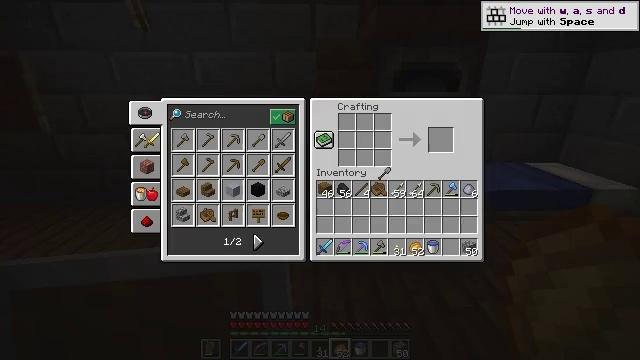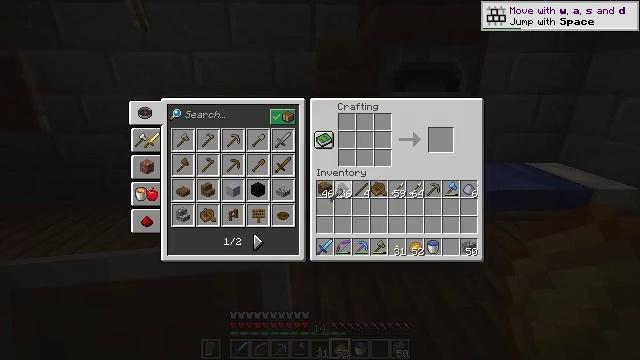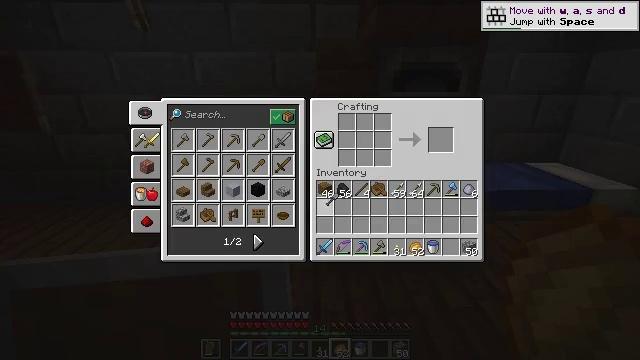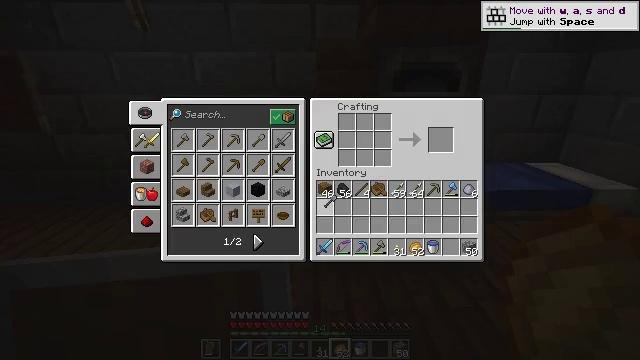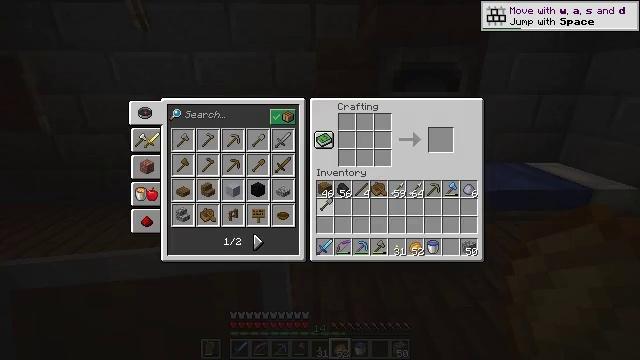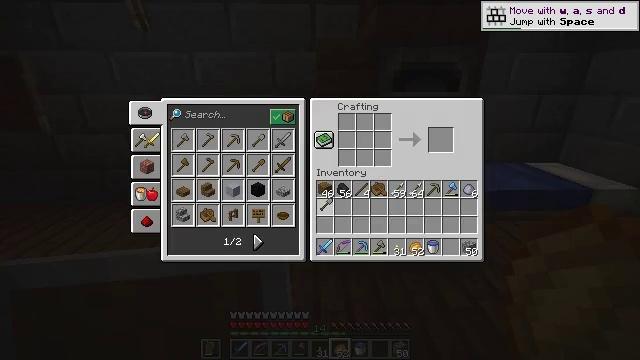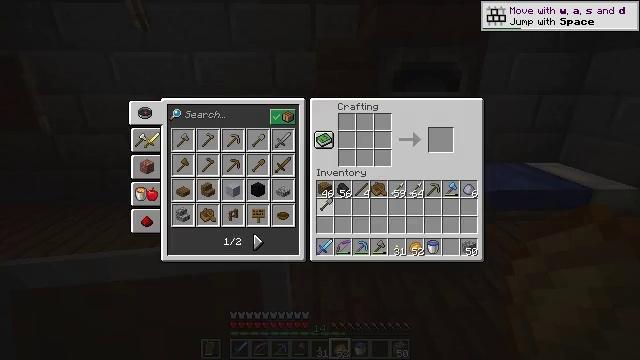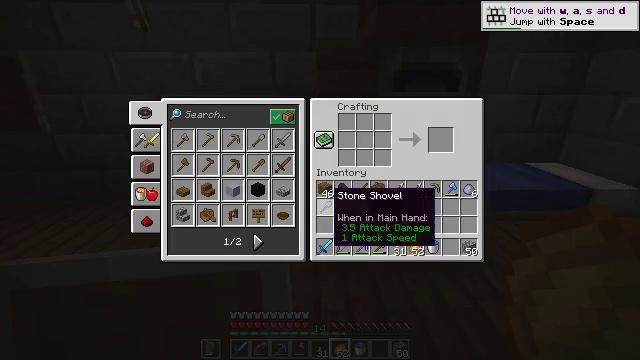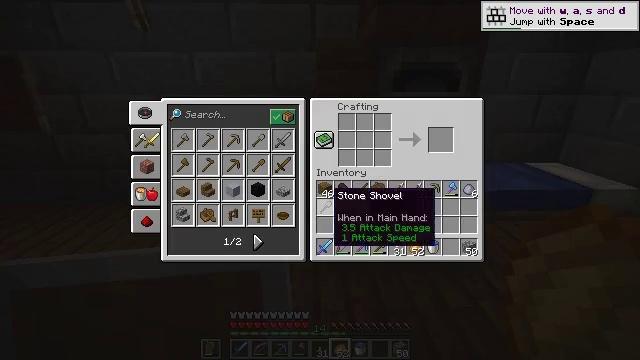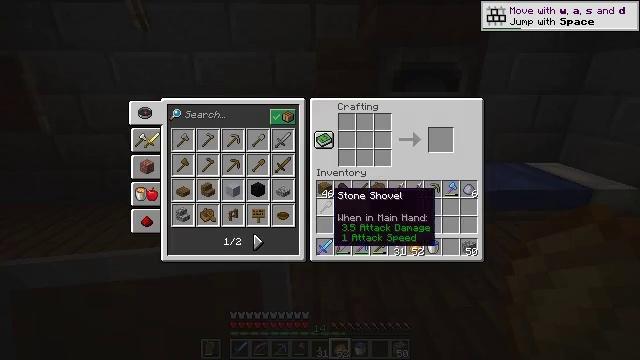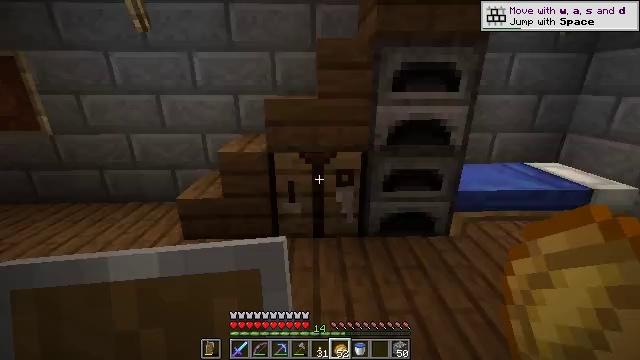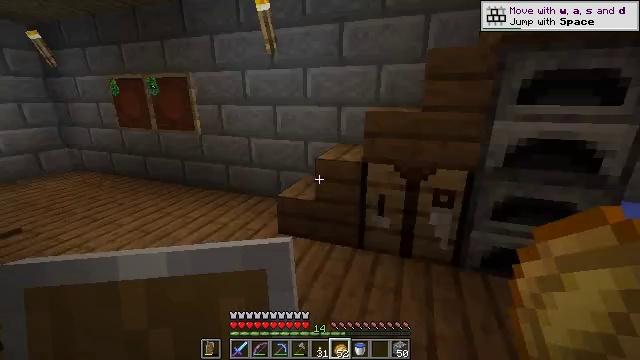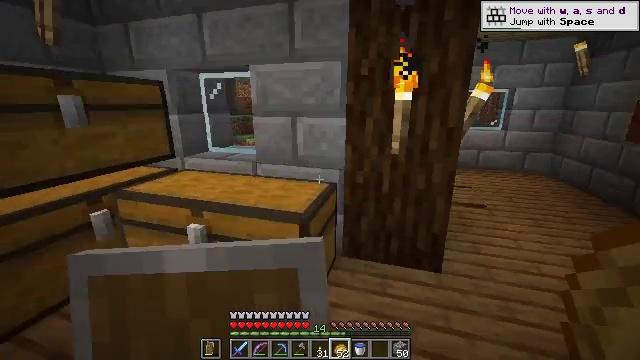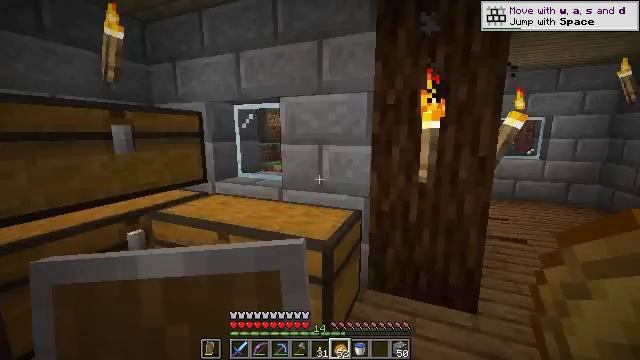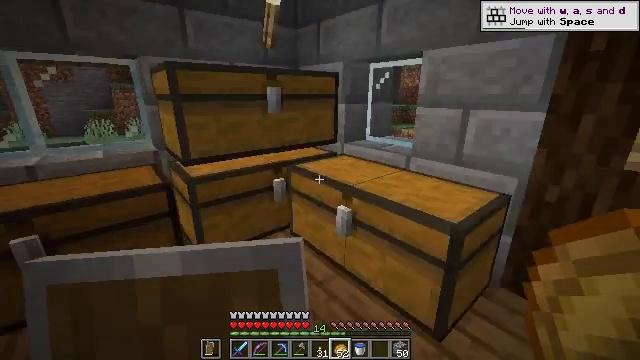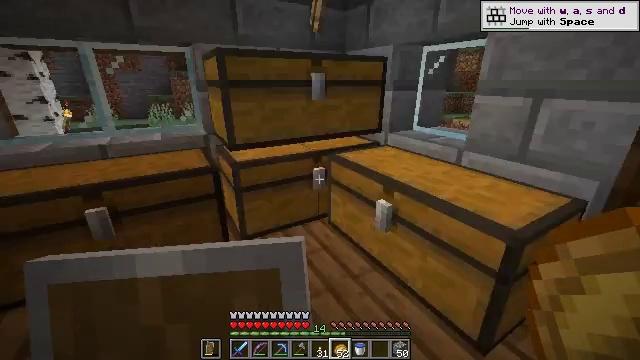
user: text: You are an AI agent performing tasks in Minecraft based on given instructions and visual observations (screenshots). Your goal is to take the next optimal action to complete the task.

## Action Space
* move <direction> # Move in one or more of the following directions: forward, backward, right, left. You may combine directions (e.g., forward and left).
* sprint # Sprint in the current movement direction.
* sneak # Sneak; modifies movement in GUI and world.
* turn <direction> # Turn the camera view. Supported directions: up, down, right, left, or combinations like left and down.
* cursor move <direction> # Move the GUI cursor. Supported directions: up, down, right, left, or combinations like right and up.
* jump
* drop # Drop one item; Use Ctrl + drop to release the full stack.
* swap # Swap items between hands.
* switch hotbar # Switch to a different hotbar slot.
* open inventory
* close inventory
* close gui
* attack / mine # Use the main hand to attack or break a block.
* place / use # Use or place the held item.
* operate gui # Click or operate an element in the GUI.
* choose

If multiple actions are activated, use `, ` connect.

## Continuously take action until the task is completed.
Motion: motion action
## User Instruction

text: Harvest potatoes.
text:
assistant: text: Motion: cursor move left and down, open gui
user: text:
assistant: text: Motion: no_op
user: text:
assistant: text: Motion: no_op
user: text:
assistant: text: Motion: no_op
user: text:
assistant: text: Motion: no_op
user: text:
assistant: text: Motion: operate gui
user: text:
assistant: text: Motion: no_op
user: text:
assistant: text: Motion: no_op
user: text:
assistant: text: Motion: no_op
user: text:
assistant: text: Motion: no_op
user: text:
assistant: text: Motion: turn left and up, close gui
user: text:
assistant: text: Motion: turn left and up
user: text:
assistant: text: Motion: turn left and up
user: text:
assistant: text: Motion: move forward, turn left and down
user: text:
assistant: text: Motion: move forward, turn left and down
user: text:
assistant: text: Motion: move forward, turn left and down
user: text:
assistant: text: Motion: turn left and down
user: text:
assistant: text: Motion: turn up
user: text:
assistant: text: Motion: use / place
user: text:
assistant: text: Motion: use / place
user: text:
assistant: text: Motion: no_op
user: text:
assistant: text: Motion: no_op
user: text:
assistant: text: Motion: no_op
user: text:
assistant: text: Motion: open gui
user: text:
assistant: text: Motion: no_op
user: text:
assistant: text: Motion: no_op
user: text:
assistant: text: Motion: sneak, cursor move right and down
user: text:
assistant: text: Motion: sneak, cursor move down
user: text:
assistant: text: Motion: sneak, cursor move right
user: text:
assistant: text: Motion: sneak